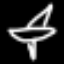
Label: airplane